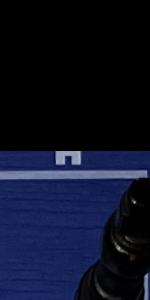
Label: Empty